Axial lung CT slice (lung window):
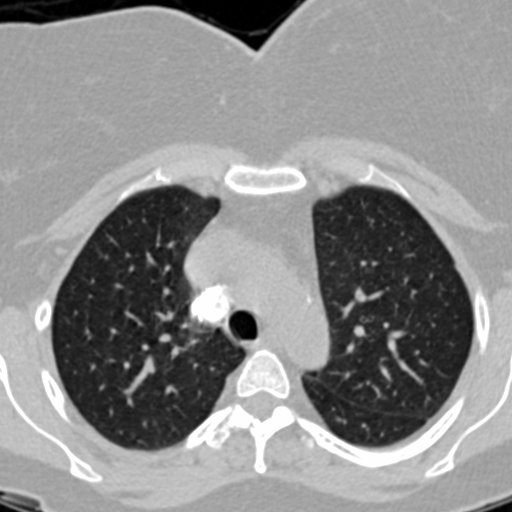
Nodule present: no